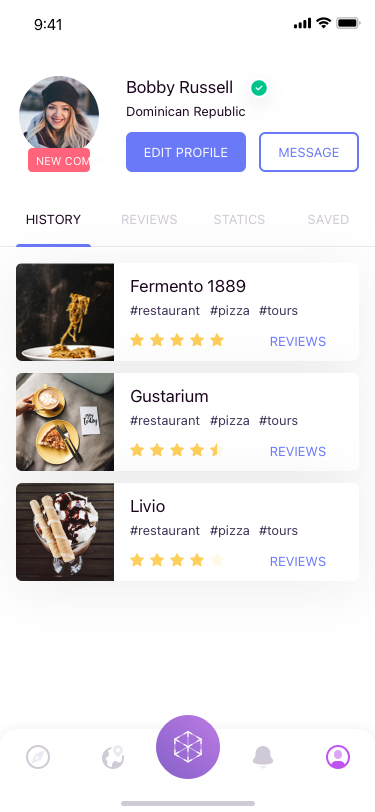
Text in this UI design:
Fermento 1889
#restaurant
#pizza
#tours
Gustarium
#restaurant
#pizza
#tours
Livio
#restaurant
#pizza
#tours
Bobby Russell
Dominican Republic